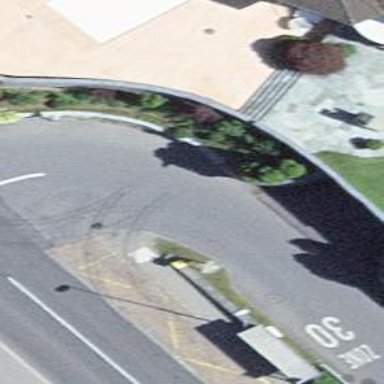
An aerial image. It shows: Post box is visible.